Question: i have 2 tables, first one which stores restaurant info and second stores dishes served in each. They are linked using res_id.
1) info_main [id, res_id, res_name,res_pc]
2) dishes [id,dishName,price,res_id(Foreign key)]
My SQL query is
'''
$query = "SELECT * FROM info_main LEFT JOIN dishes ON info_main.res_id = dishes.res_id";
'''
I am inserting the results from the query into an xml file which works fine. Below is the code:
'''
$query = "SELECT * FROM info_main LEFT JOIN dishes ON info_main.res_id = dishes.res_id";
$result = mysql_query($query);
if (!$result) {
die('Invalid query: ' . mysql_error());
}
header("Content-type: text/xml");
echo '<markers>';
// Iterate through the rows, printing XML nodes for each
while ($row = @mysql_fetch_assoc($result)){
// ADD TO XML DOCUMENT NODE
echo '<marker> ';
echo '<detail1>';
echo '<resdetails ';
echo 'name="' . parseToXML($row['res_name']) . '" ';
echo 'id="' . parseToXML($row['res_ID']) . '" ';
echo 'pc="' . parseToXML($row['res_pc'] ). '" ';
echo '/>';
echo '<dishdetails ';
echo 'name="' . parseToXML($row['dishName']) . '" ';
echo 'price="' . parseToXML($row['price']) . '" ';
echo '/>';
echo '</detail1>';
echo '</marker>';
}
'''
This work fine however if a restaurant has 3 dishes in the database, then xml create 3 nodes: Something like this:

I want the xml structure like
'''
<detail1>
<resdetails name="spoted dog" id="xyz" pc="xyz"/>
<dishdetails name="bean burger" price="1" />
<dishdetails name="cheese and tomato panini" price="3" />
<dishdetails name="veg salad" price="2" />
</details1>
'''
I cant figure out a way how to achieve the above stated xml structure. Your help is greatly appreciated. Thanks
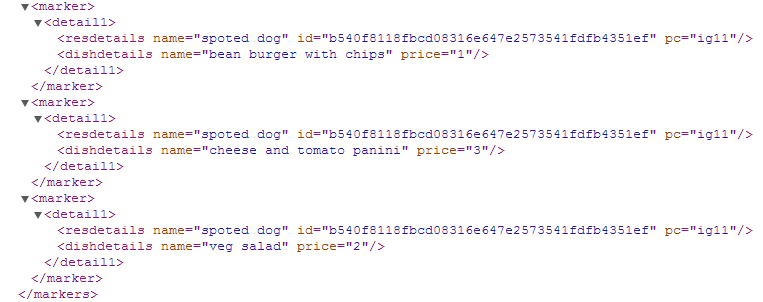
Answer: Atlast i got that working, i used two query's, one getting distinct restarant and other getting dishname. i used loop in the main loop. below is the code.
'''
$query = "SELECT DISTINCT * FROM info_main";
$result = mysql_query($query);
if (!$result) {
die('Invalid query: ' . mysql_error());
}
header("Content-type: text/xml");
echo '<markers>';
// Iterate through the rows, printing XML nodes for each
while ($row = @mysql_fetch_assoc($result)){
$id=$row['res_id'];
// ADD TO XML DOCUMENT NODE
echo '<marker> ';
echo '<detail1>';
echo '<resdetails ';
echo 'name="' . parseToXML($row['res_name']) . '" ';
echo 'id="' . parseToXML($id) . '" ';
echo 'pc="' . parseToXML($row['res_pc'] ). '" ';
echo '/>';
$dishes = "SELECT * FROM dishes WHERE res_id = '" . $id . "'";
$dish = mysql_query($dishes);
while ($row2 = @mysql_fetch_assoc($dish)){
$id2 = $row2['res_id'];
echo '<dishdetails ';
echo 'name="' . parseToXML($row2['dishName']) . '" ';
echo 'price="' . parseToXML($row2['price']) . '" ';
echo '/>';
}
echo '</detail1>';
echo '</marker>';
}
echo '</markers>';
'''